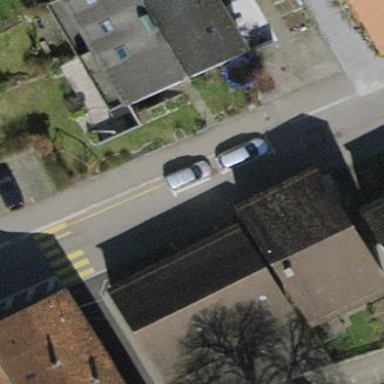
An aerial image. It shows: Building with tile roof.